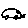
Label: car